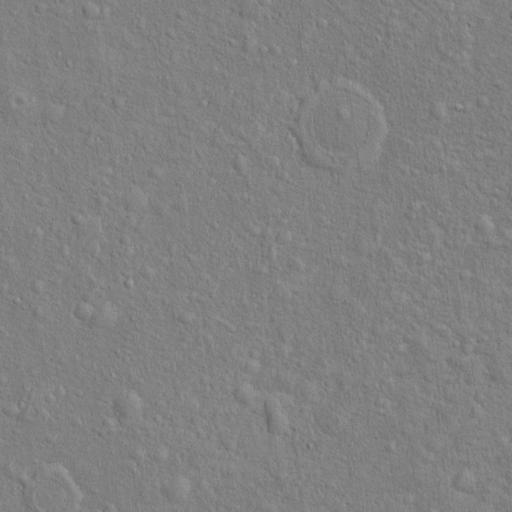
Classes present: Background